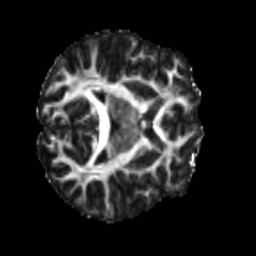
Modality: FA
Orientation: axial
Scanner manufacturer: siemens
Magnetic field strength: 3 T
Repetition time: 4 s
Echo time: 0.0594 s